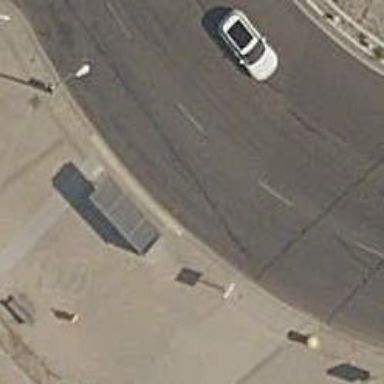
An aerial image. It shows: Bus stop with platform for public transport.